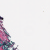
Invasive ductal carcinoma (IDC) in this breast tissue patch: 0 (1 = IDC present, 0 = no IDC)